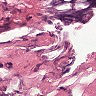
Metastatic tissue present: no